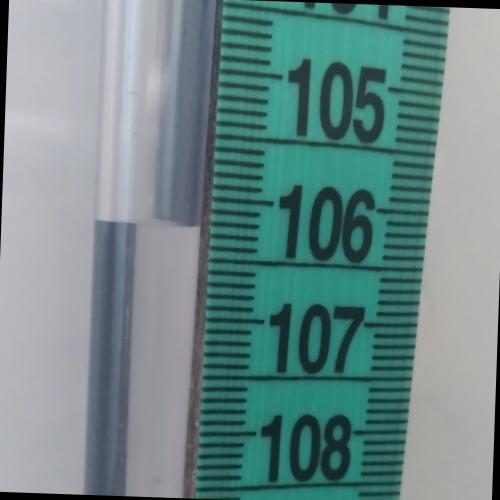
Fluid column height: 106.2 cm